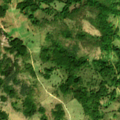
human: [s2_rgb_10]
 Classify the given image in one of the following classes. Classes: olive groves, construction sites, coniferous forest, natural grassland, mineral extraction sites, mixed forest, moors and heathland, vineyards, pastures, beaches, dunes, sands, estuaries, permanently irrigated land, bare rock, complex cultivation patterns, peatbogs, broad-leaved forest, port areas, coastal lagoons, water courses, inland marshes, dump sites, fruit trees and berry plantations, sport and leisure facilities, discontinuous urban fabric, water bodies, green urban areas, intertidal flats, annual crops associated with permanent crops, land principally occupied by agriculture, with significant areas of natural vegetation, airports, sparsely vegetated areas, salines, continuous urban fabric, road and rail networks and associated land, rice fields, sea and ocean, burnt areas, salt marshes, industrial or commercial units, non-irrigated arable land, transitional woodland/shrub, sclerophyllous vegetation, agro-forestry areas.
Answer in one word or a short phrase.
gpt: pastures, transitional woodland/shrub